Platform: macOS
Application: Chrome
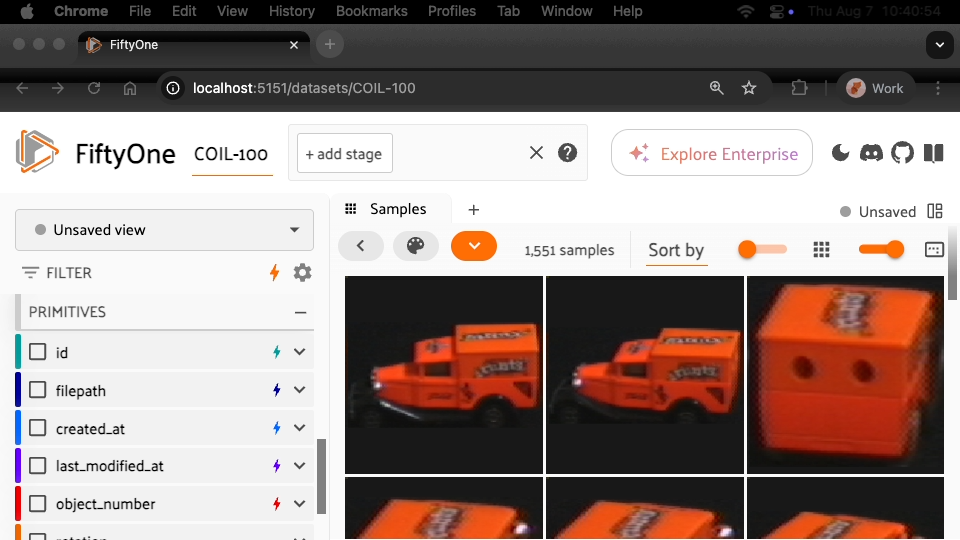
task_description: Open Select dataset menu
action_type: click
element_info: Menu Item
steps_since_start: 1